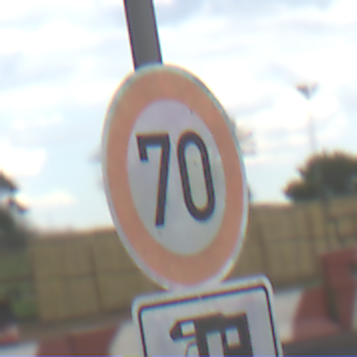
Verkehrszeichen: Geschwindigkeit70
Zusatzzeichen unten: HinweisDurchSinnbild23
Umgebung: Outdoor, RoadRail
Tageszeit: MorningAfternoon
Wetter: PartlyCloudy
Licht: Natural
Jahreszeit: NotSpecified
Kontrast: LowContrast